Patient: sex F, age 73
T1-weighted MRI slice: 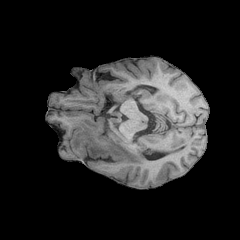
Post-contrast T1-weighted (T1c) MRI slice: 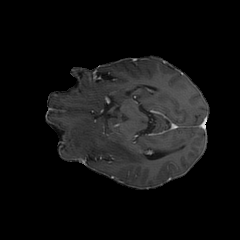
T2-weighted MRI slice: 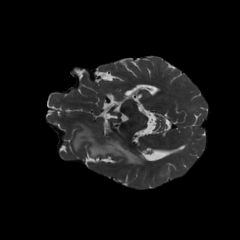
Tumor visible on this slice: yes
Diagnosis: Glioblastoma, IDH-wildtype
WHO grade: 4